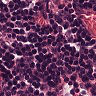
Metastatic tissue present: no